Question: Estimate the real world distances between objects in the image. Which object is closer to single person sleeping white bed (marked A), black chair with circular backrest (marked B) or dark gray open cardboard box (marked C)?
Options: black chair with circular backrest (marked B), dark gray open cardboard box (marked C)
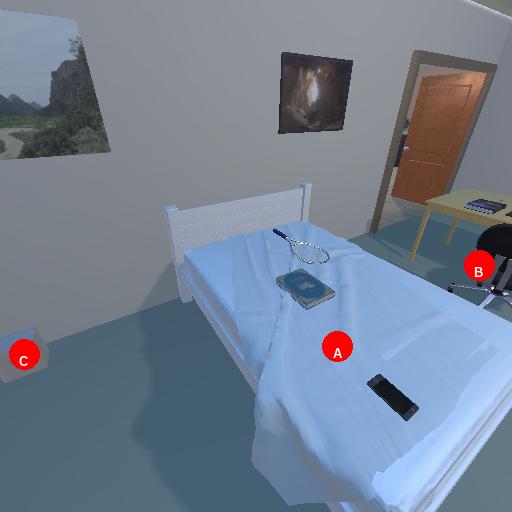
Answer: black chair with circular backrest (marked B)